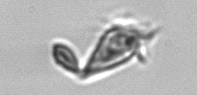
Label: Paratontonia_gracillima